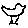
Label: bird